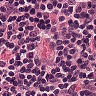
Metastatic tissue present: no